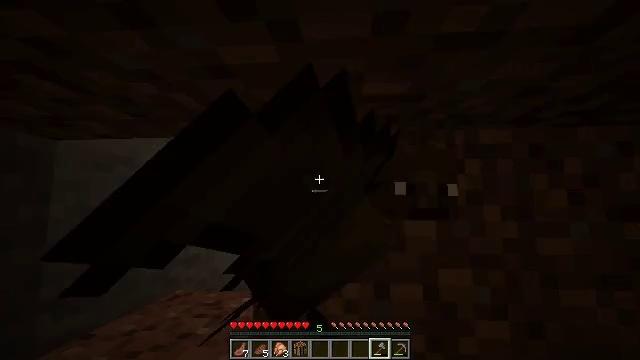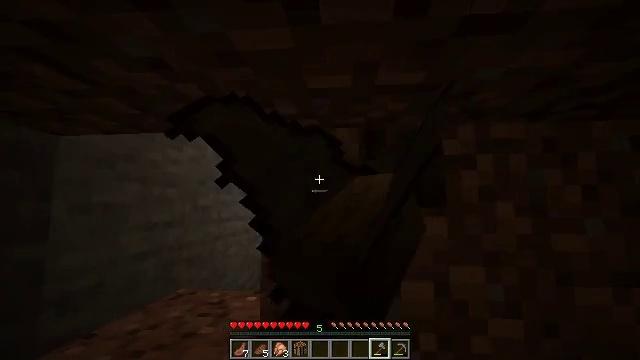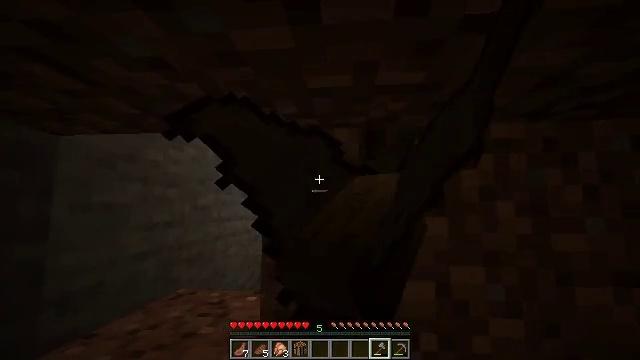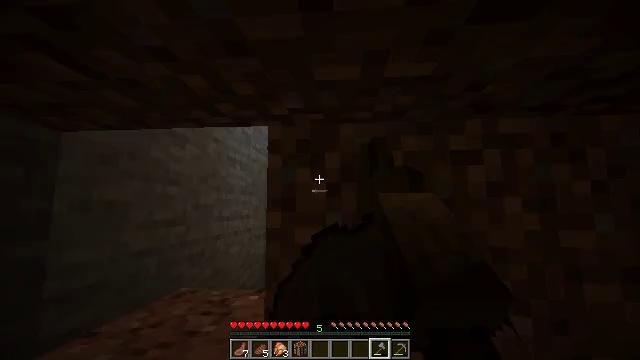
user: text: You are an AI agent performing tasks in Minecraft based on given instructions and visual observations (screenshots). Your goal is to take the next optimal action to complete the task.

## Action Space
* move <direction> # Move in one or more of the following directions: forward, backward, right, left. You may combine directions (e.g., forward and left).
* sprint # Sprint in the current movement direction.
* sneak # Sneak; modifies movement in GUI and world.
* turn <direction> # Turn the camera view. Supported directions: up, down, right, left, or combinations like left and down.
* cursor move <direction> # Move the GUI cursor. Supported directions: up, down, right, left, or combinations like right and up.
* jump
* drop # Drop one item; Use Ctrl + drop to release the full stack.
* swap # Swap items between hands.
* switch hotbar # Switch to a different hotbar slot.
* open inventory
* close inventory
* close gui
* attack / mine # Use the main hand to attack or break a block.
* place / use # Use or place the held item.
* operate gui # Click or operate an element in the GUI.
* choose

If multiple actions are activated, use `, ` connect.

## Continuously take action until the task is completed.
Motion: motion action
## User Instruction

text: Kill the bat.
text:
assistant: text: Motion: attack / mine
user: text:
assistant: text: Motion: attack / mine
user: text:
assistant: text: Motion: attack / mine
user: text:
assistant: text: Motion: attack / mine